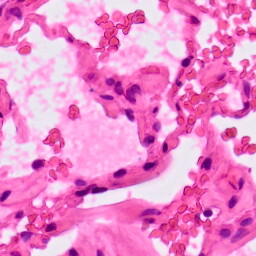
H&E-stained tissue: Lung